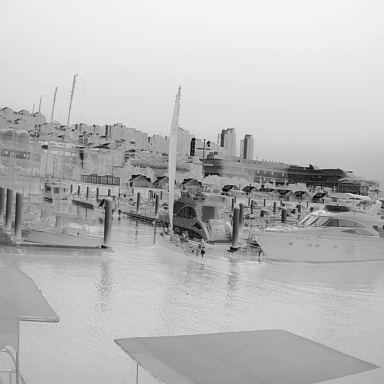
There are three sailboats in the infrared image.